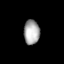
Tissue: lung
Cell type: Fibroblasts
Senescence score: 0.5693
Nuclear area (px): 381
Mean DAPI intensity: 168.066